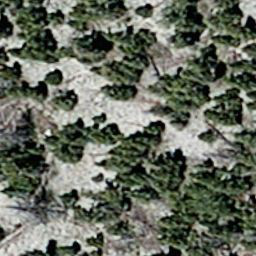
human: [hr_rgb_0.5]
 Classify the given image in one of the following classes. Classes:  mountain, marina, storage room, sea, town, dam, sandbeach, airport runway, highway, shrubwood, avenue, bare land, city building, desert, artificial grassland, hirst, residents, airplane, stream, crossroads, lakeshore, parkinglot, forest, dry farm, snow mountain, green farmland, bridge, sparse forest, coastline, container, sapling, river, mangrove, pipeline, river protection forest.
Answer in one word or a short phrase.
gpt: sparse forest